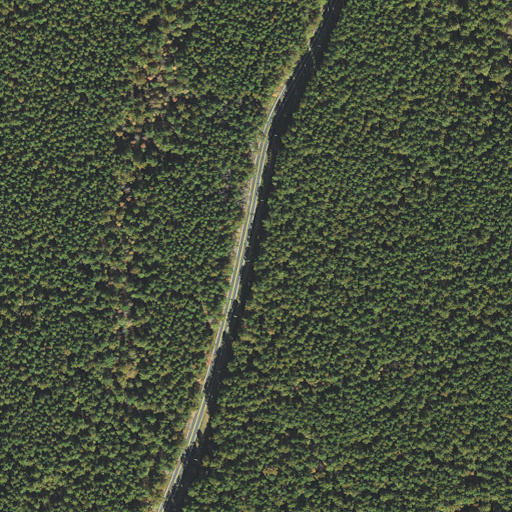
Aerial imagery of cape in Maryland named Cedar Point Neck containing evergreen forest, woody wetlands, open development, mixed forest, deciduous forest, and low intensity development